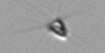
Label: Calciopappus